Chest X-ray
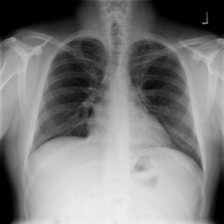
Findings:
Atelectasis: negative
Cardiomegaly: negative
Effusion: negative
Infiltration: negative
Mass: negative
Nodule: negative
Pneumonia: negative
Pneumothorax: negative
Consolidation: negative
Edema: negative
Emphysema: negative
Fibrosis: negative
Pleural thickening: negative
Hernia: negative